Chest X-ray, PA view. Patient: 32 years old, sex F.
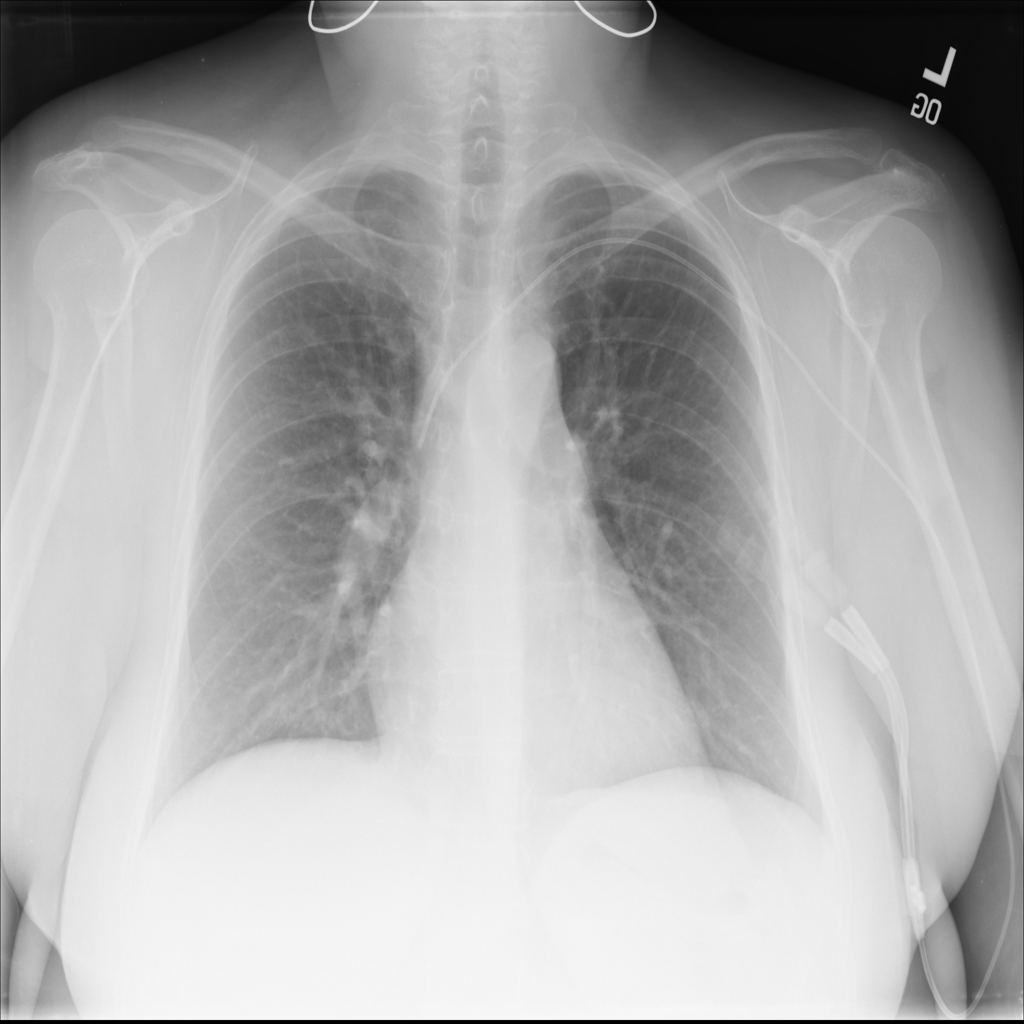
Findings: No Finding